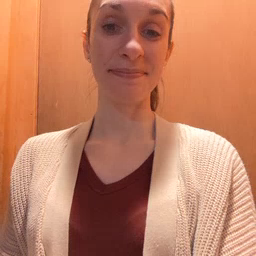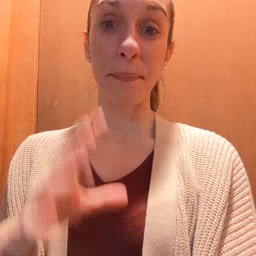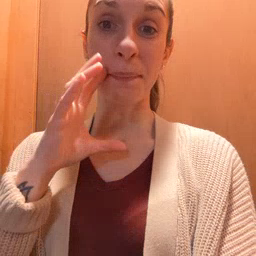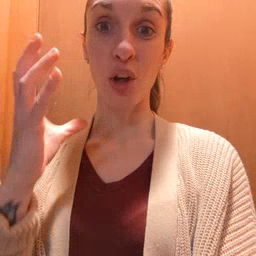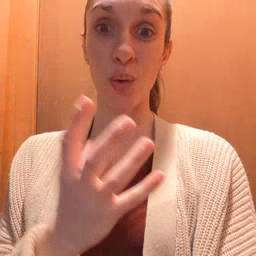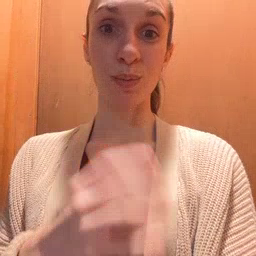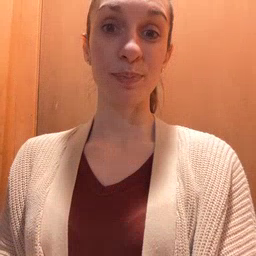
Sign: balloon